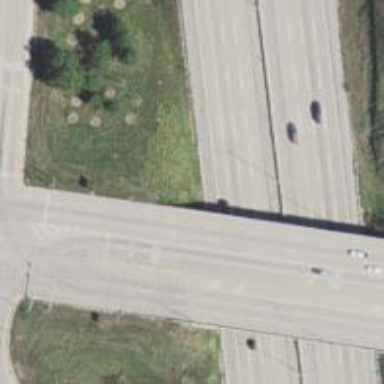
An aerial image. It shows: Viaduct bridge over trunk highway.